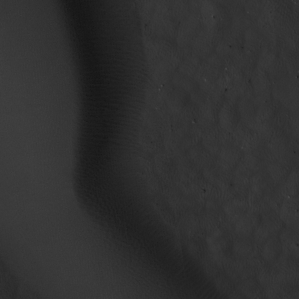
Label: non_frost